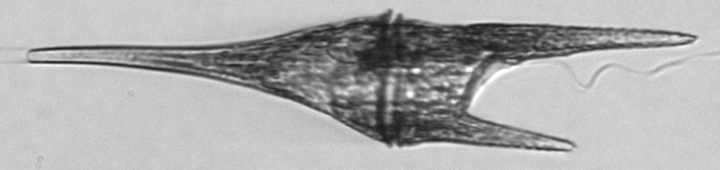
Label: Tripos_furca